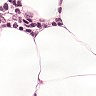
Metastatic tissue present: no